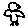
Label: bird